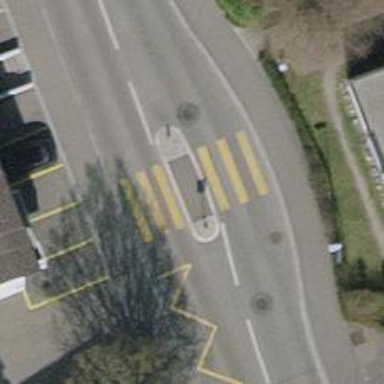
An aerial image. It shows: Marked footway crossing with asphalt surface and crossing island.